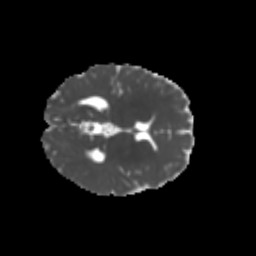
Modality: MD
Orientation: axial
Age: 7
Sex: male
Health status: healthy